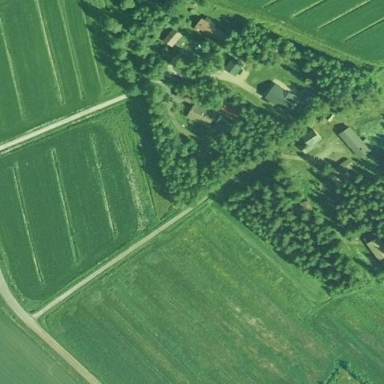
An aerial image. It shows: Farmyard area.